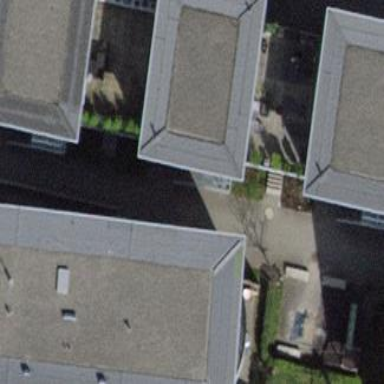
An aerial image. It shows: Flat roof terrace building.